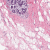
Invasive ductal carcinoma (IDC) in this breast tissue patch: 0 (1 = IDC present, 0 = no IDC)